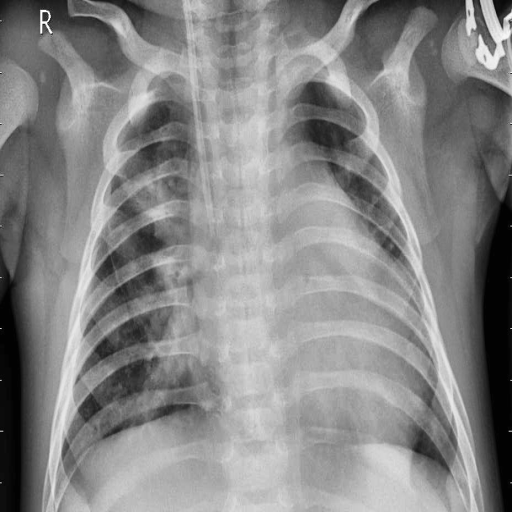
Finding: PNEUMONIA